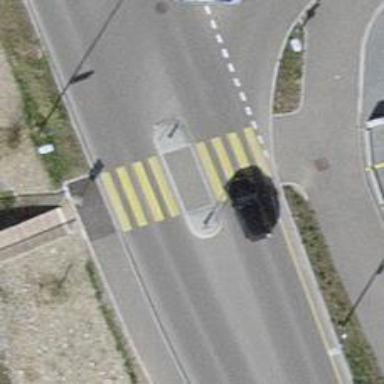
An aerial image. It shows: Uncontrolled crossing with pedestrian island.